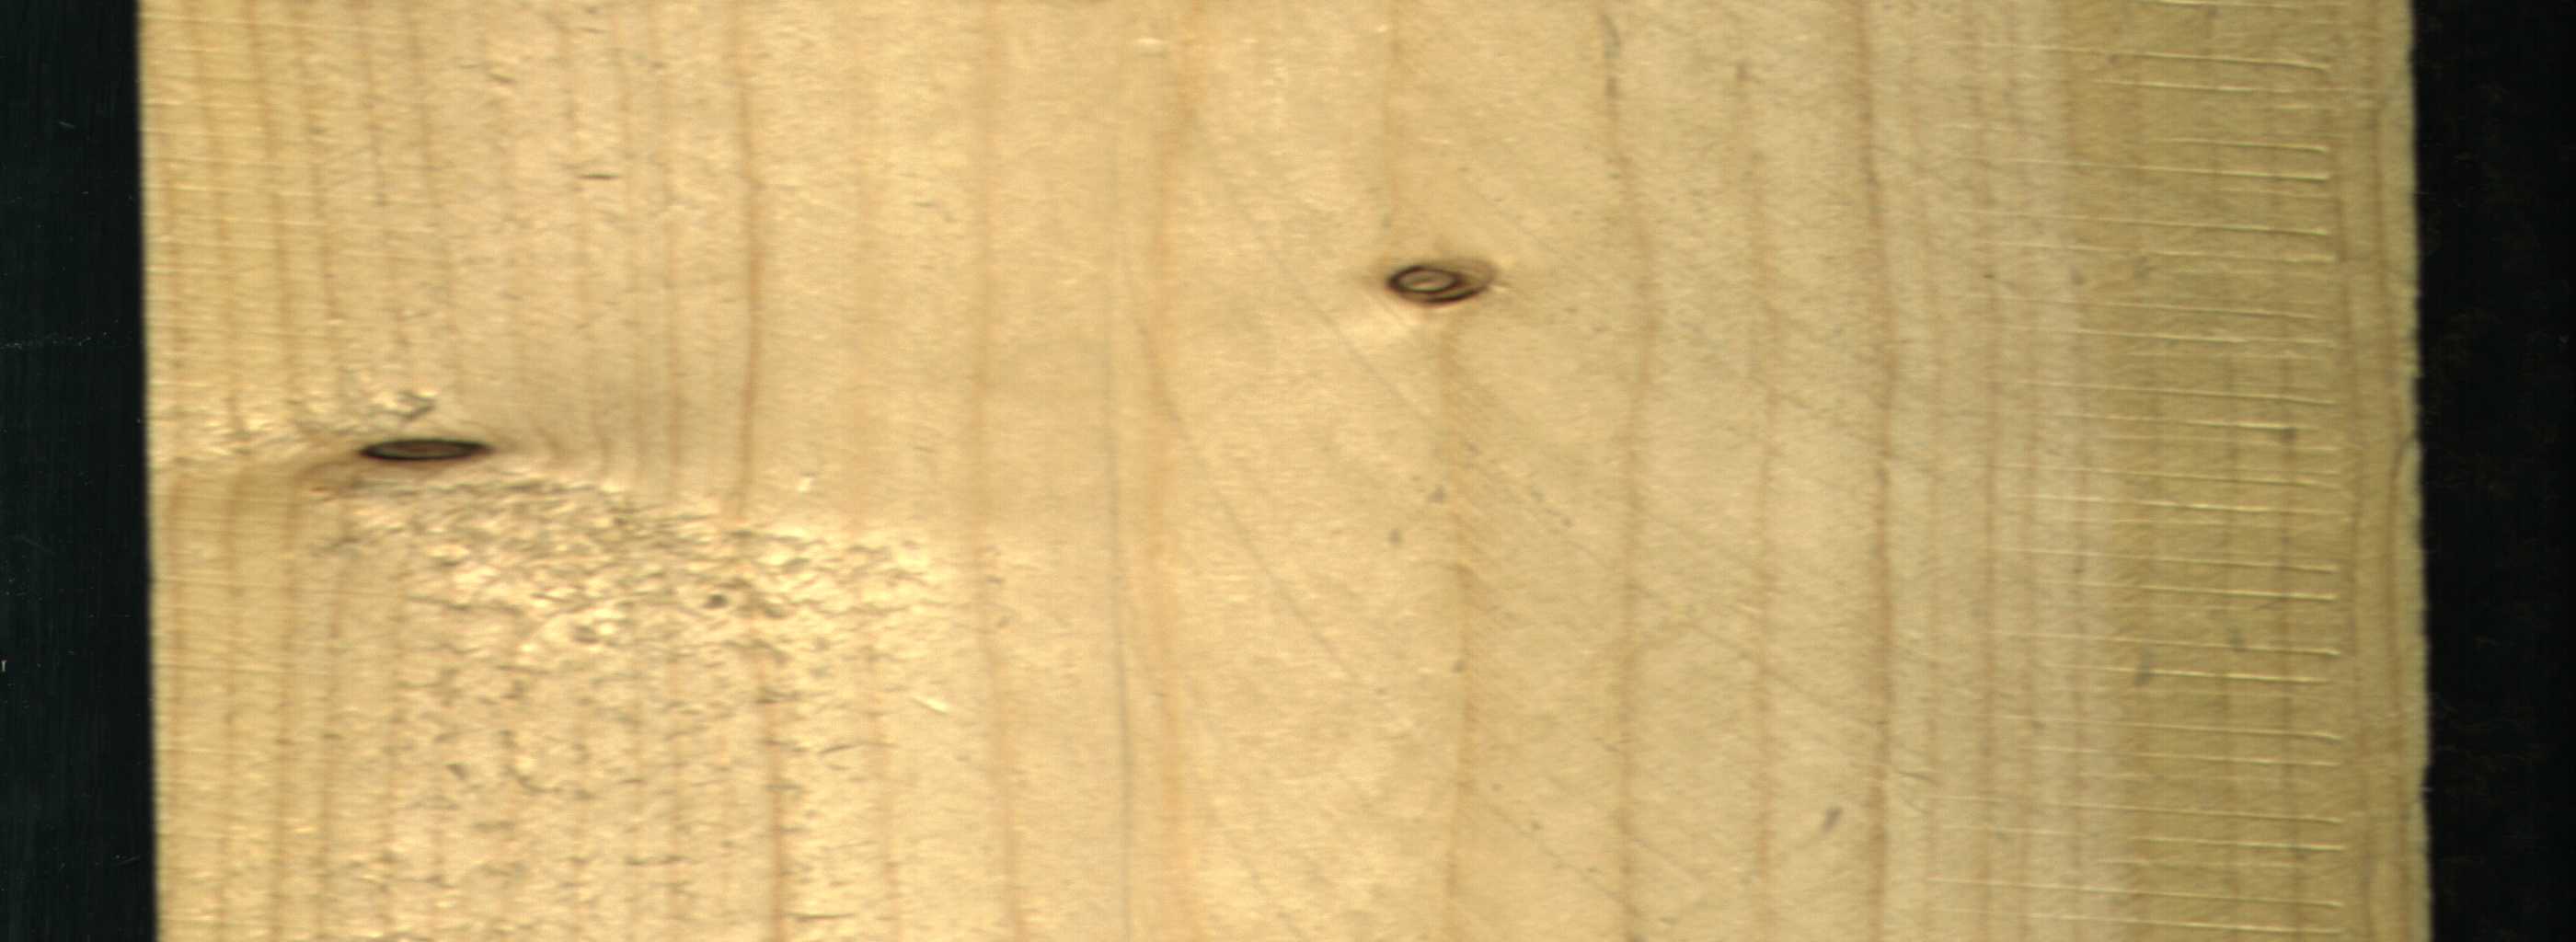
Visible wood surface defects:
Dead_Knot
Dead_Knot
Dead_Knot